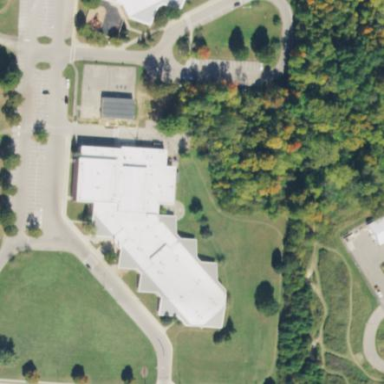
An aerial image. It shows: School building.